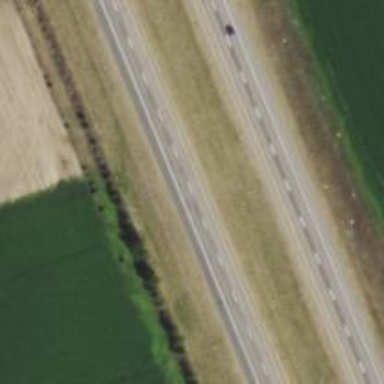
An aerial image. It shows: Motorway.